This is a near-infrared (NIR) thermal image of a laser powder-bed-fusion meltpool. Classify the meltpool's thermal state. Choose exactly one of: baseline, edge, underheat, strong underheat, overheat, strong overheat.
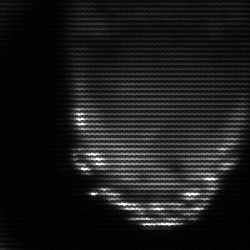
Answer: edge